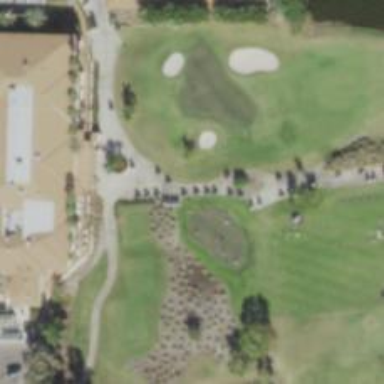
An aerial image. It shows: Service road designated as golf cart path.